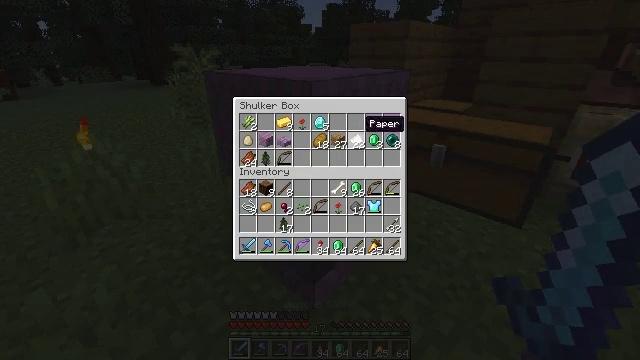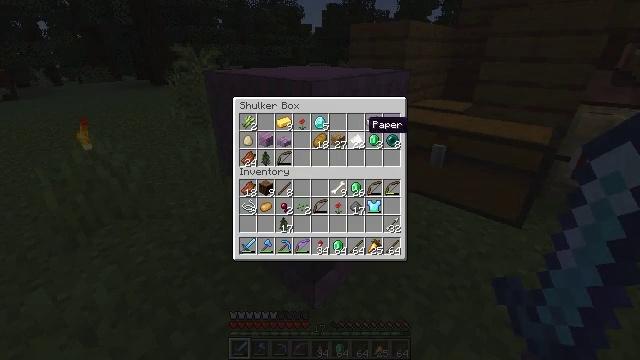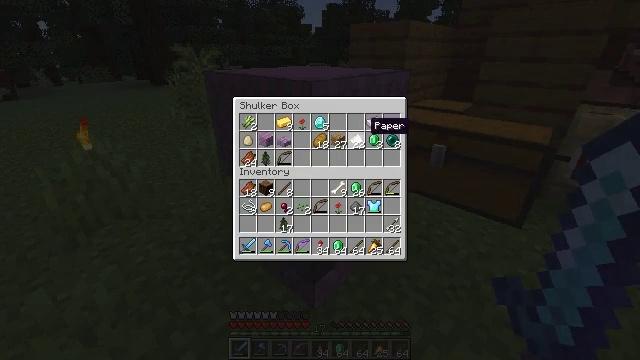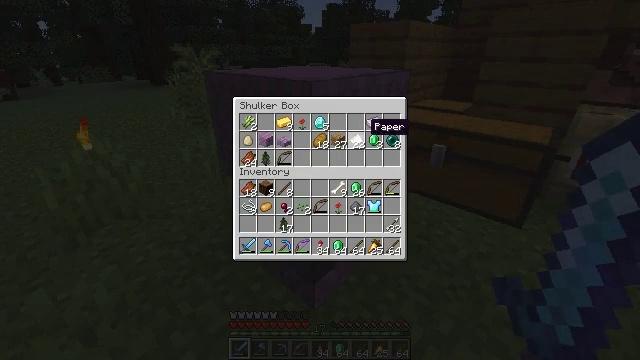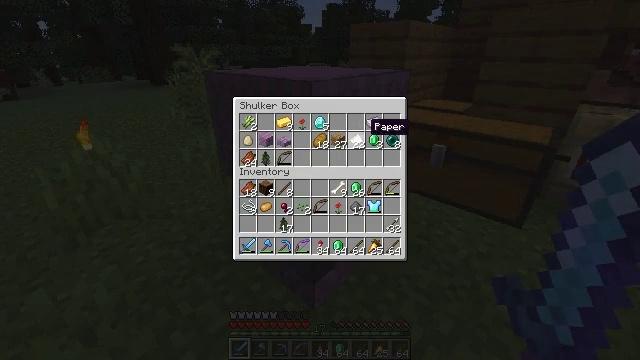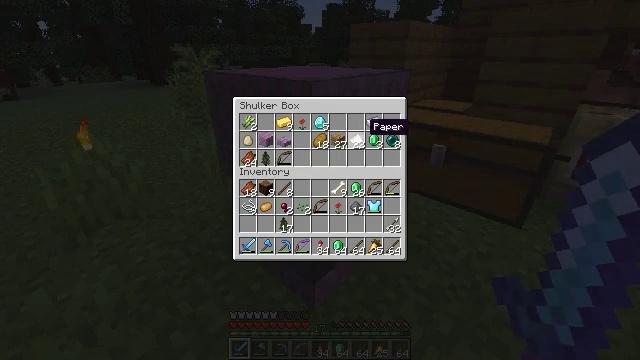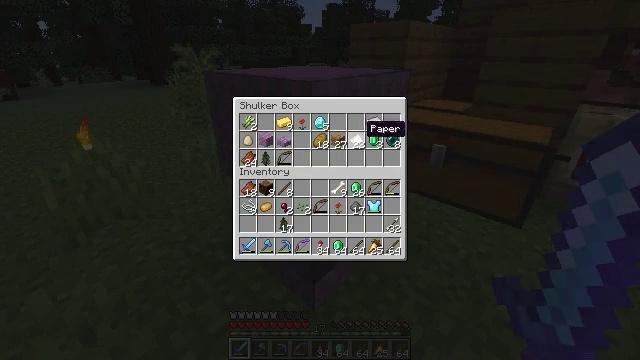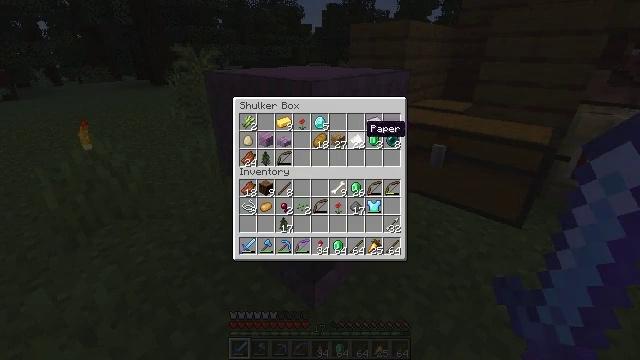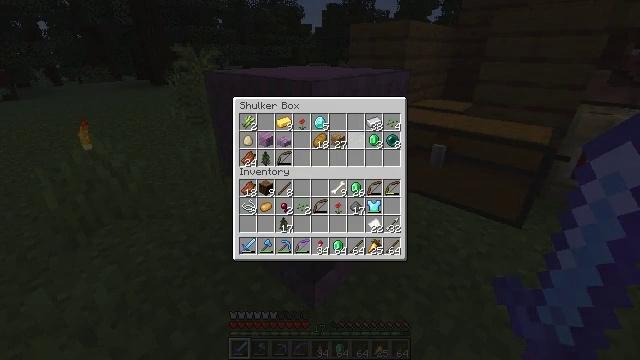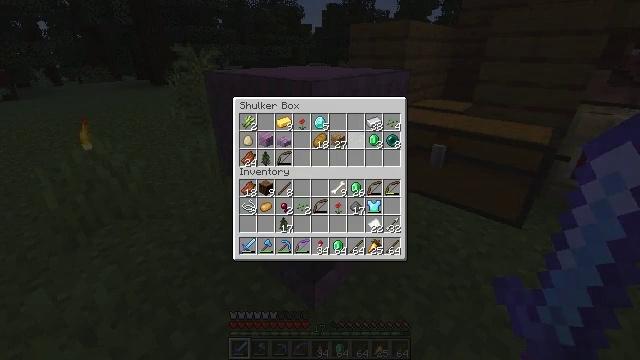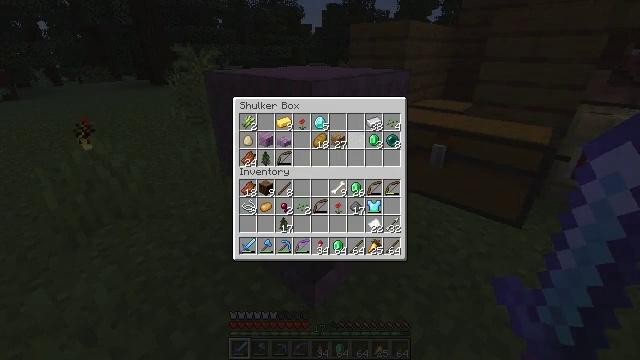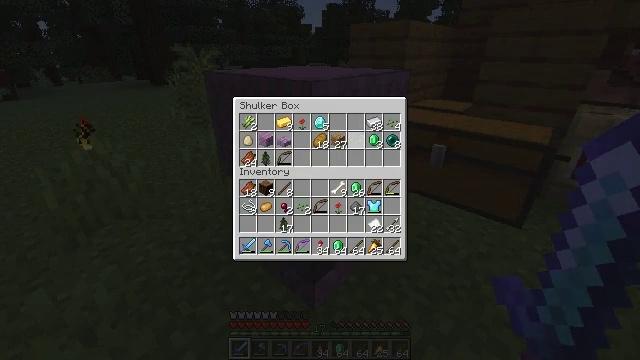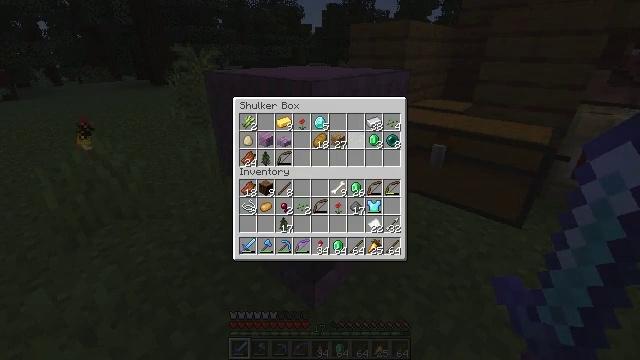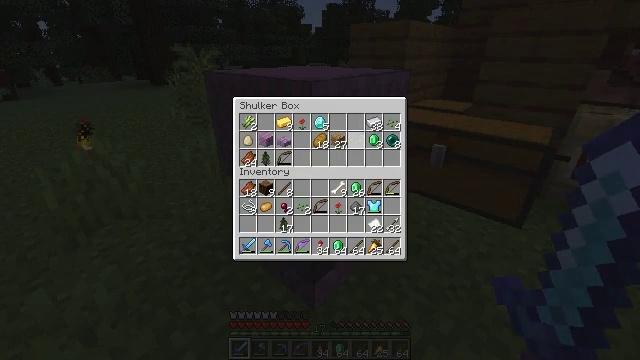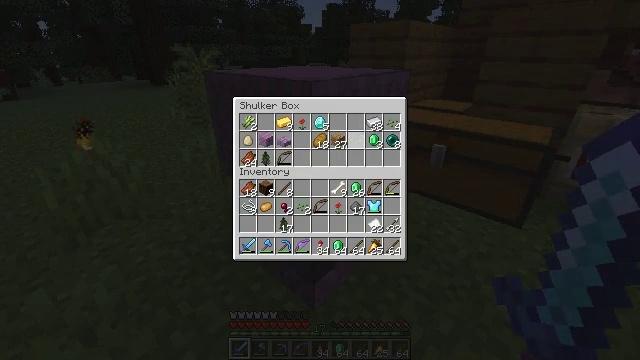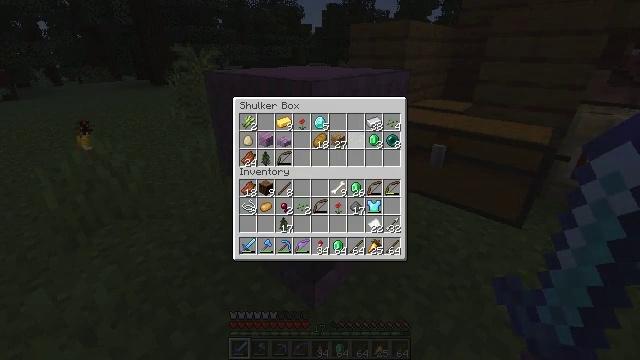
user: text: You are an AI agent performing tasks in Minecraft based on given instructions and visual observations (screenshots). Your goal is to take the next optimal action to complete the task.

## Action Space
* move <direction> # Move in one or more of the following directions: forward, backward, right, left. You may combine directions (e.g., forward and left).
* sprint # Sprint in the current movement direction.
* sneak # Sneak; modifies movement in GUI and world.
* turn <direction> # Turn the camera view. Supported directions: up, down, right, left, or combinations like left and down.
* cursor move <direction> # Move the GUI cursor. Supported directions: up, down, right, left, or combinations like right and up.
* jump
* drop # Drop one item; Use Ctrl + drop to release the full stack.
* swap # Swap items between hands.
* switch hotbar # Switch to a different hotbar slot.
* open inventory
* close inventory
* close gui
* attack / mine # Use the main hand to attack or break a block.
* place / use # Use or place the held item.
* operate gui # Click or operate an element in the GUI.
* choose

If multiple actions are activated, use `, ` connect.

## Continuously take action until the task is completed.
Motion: motion action
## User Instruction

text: Open the crafting table to craft a firework rocket.
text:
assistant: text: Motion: sneak
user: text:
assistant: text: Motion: sneak
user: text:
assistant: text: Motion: sneak
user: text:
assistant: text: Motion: sneak
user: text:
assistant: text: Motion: sneak
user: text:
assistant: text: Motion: sneak
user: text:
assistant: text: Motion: sneak
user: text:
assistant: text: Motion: sneak, operate gui
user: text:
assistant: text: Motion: sneak, operate gui
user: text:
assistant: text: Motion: sneak, operate gui
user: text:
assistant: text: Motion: sneak
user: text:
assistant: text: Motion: sneak
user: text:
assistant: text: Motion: sneak
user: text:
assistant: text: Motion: sneak
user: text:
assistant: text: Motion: sneak
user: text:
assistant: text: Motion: sneak
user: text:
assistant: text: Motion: no_op
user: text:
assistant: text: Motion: no_op
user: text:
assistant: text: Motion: close gui
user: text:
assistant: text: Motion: no_op
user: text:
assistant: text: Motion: open inventory
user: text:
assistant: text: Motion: open inventory
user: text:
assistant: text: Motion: cursor move right and up, open inventory
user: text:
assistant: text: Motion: cursor move right
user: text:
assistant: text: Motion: cursor move right
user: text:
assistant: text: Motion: cursor move right
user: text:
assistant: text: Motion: cursor move right and down
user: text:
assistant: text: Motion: cursor move right and down
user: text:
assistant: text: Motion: no_op
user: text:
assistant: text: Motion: cursor move down